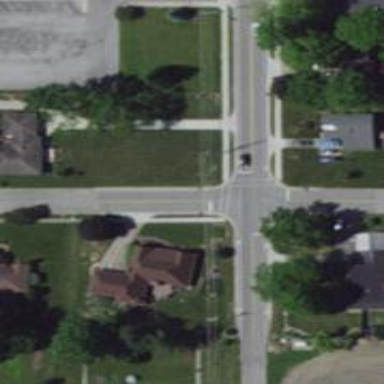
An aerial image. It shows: Marked road crossing.